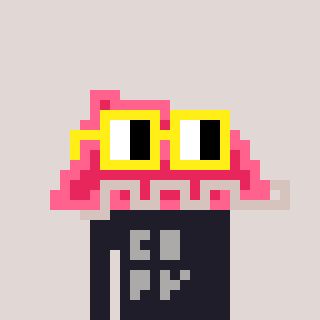
a pixel art character with square yellow glasses, a retainer-shaped head and a grayscale-colored body on a warm background